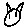
Label: cat